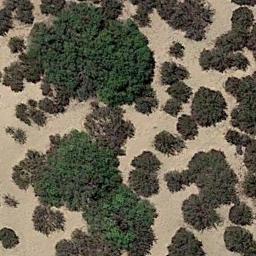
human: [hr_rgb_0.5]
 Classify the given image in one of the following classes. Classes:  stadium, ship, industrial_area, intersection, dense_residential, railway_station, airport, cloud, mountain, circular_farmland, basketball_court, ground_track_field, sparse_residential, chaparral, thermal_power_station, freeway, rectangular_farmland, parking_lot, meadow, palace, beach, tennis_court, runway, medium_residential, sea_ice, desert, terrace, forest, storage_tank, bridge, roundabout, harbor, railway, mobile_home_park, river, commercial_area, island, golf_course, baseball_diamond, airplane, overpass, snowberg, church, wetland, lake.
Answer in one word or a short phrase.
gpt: chaparral